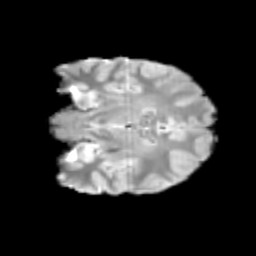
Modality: T2w
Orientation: coronal
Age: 12
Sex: female
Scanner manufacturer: siemens
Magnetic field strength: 3 T
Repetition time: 3.8 s
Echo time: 0.07 s